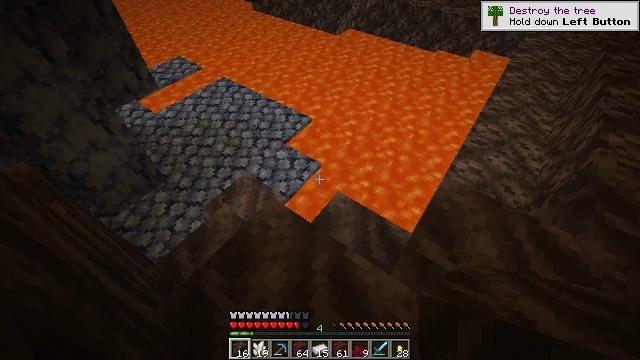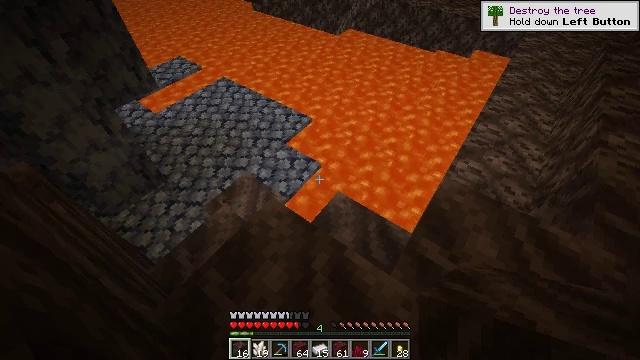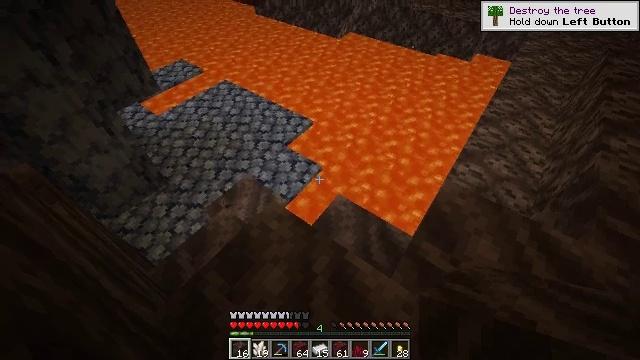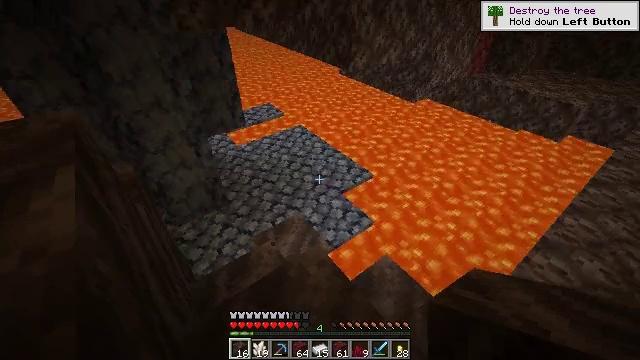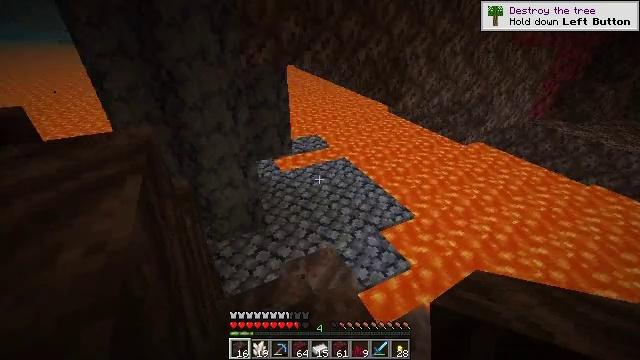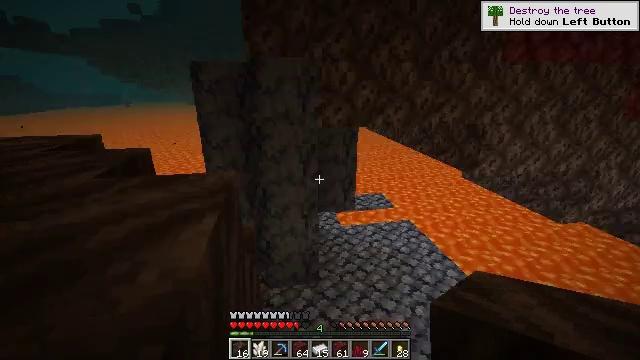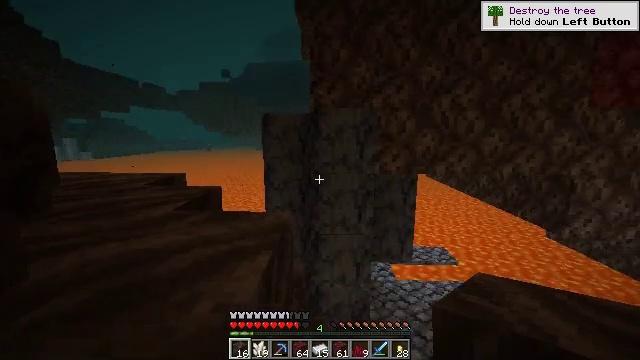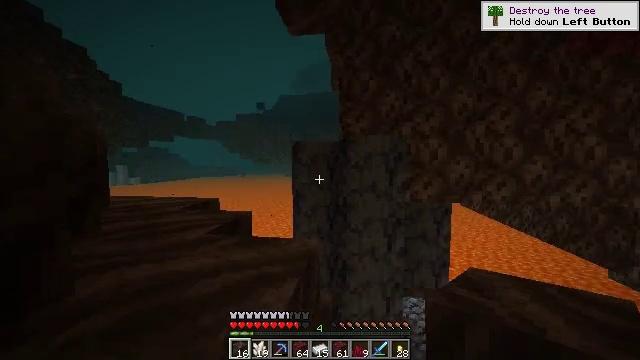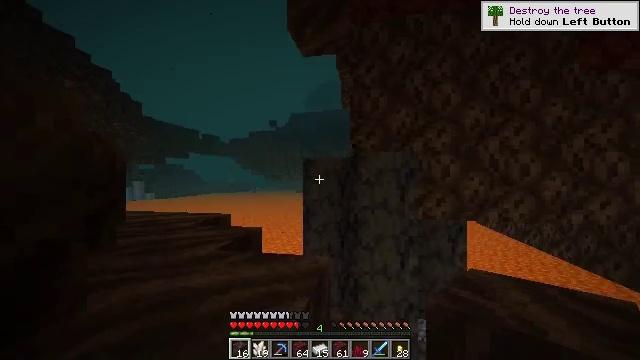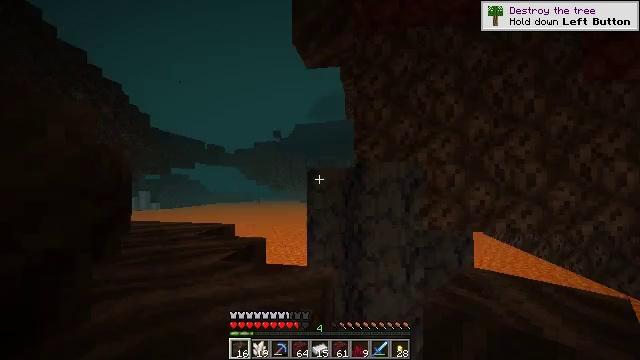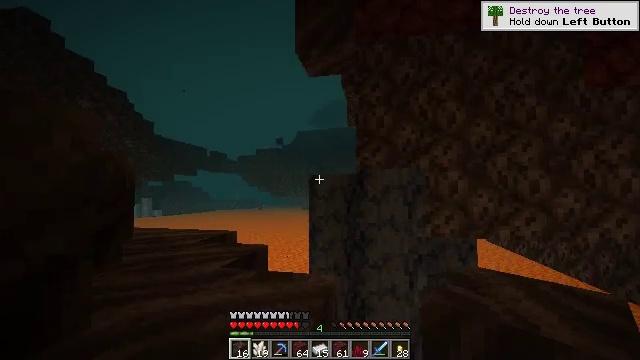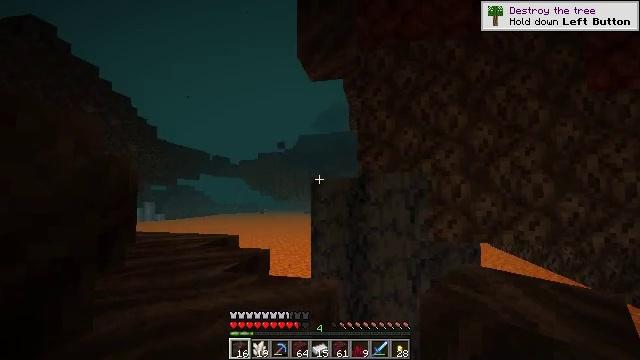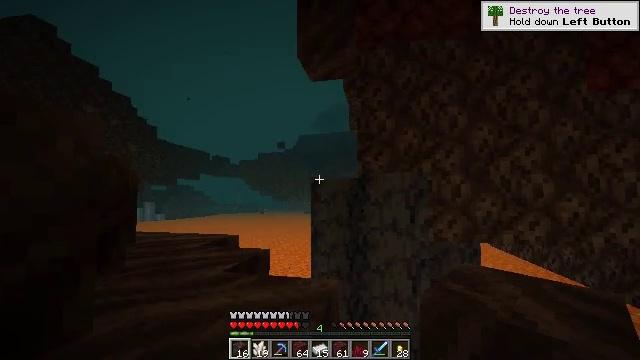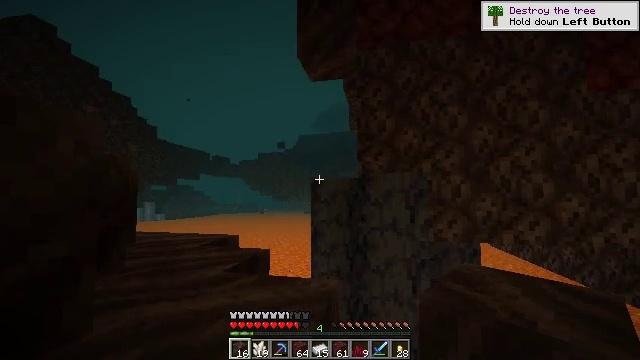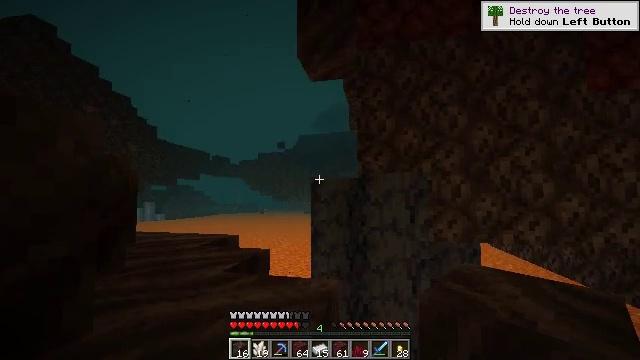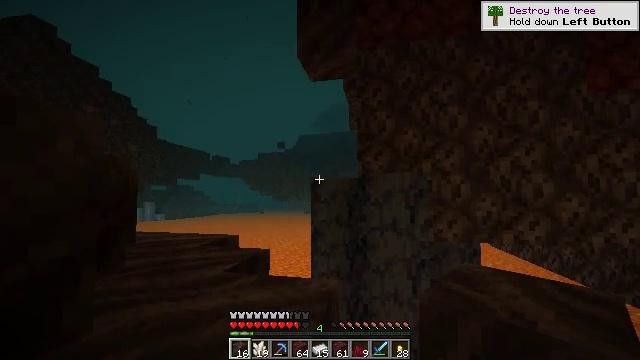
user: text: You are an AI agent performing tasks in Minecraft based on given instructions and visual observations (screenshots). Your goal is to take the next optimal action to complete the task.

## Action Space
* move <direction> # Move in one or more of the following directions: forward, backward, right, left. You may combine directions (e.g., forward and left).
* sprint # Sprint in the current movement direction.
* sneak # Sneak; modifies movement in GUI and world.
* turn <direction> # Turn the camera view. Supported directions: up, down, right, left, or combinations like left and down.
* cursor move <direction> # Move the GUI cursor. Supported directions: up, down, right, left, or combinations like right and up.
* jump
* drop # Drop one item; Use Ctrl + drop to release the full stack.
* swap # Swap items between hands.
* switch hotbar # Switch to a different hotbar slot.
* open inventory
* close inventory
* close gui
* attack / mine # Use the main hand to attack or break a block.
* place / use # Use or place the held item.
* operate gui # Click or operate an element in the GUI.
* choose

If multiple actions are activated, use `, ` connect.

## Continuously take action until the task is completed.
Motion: motion action
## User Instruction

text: Extinguish the soul fire.
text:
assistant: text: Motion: no_op
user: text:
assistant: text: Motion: no_op
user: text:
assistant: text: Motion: turn left and up
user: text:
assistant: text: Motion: turn left and up
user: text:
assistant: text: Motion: turn left and up
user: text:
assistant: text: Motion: turn left and up
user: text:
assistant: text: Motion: turn left and up
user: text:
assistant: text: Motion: turn left and up
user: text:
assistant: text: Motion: turn up
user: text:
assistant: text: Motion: turn up
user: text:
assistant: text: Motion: no_op
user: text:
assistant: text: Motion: no_op
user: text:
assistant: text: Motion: no_op
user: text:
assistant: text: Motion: no_op
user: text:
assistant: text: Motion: no_op
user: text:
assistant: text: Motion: no_op
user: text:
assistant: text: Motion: turn right and down
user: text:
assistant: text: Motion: turn right and down
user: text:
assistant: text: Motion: turn right and down
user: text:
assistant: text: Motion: turn right and down
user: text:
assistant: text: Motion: turn right and down
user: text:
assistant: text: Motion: turn right
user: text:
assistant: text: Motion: turn right
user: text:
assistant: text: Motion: no_op
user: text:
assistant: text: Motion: no_op
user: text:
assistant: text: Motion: no_op
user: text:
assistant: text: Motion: no_op
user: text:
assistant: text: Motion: turn left
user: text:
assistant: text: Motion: no_op
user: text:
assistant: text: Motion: no_op